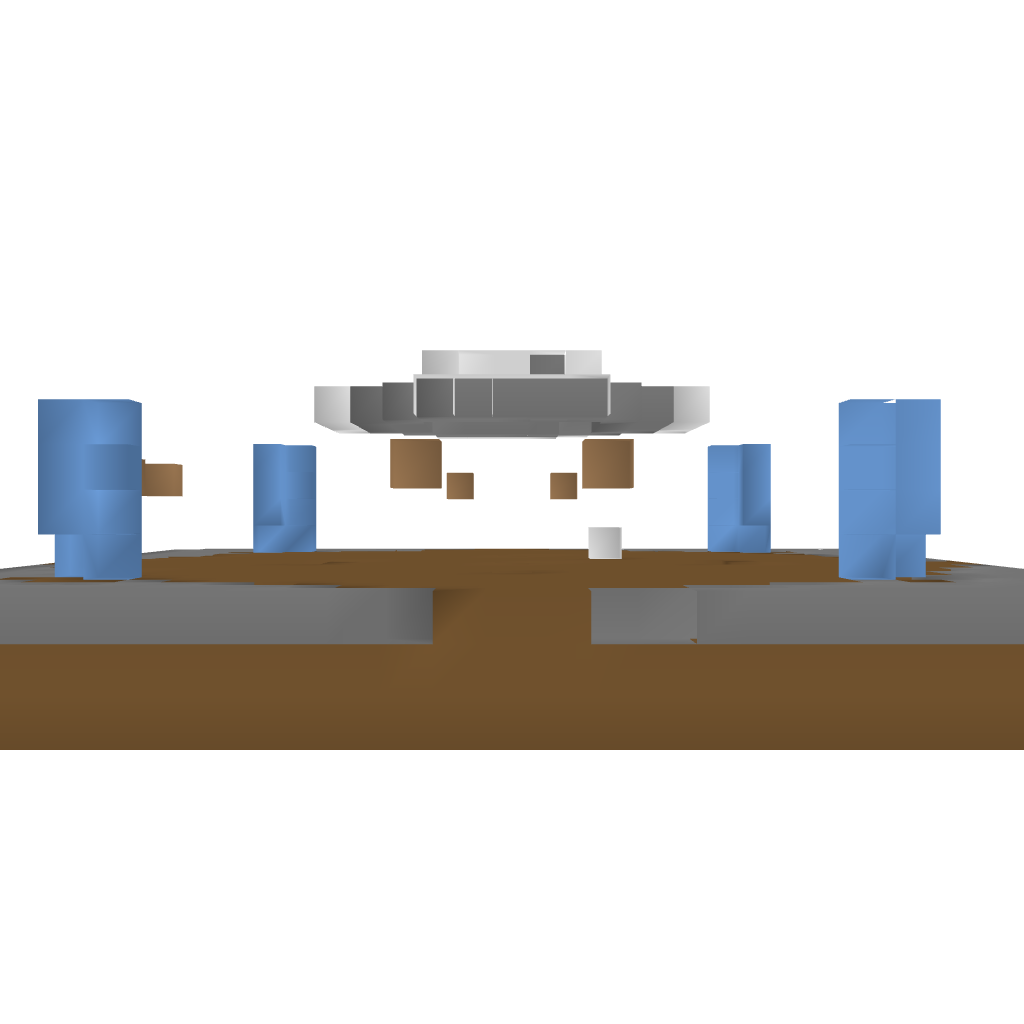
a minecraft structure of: Small HUB bad low quality